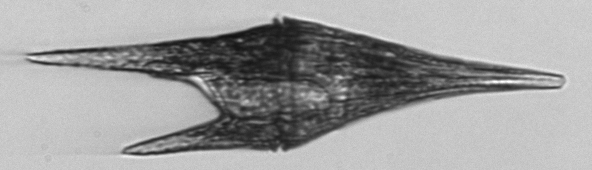
Label: Tripos_furca